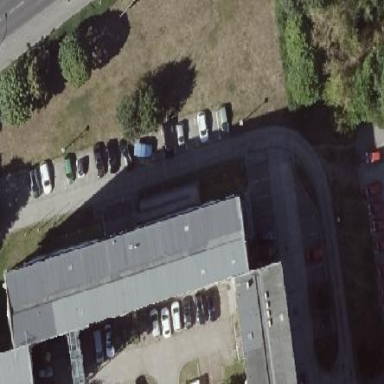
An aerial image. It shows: Street-side parking area.